Aerial crown-view tile of a tropical tree (Barro Colorado Island, Panama), acquired 20240716:
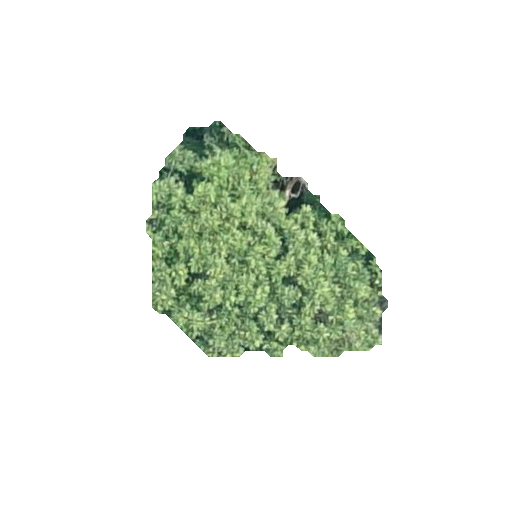
Species: Dipteryx oleifera
GBIF accepted scientific name: Dipteryx oleifera
Crown area: 61.326 m²